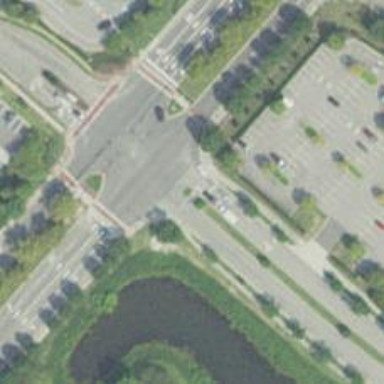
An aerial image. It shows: Marked footway crossing with asphalt surface. There is crossing island present.